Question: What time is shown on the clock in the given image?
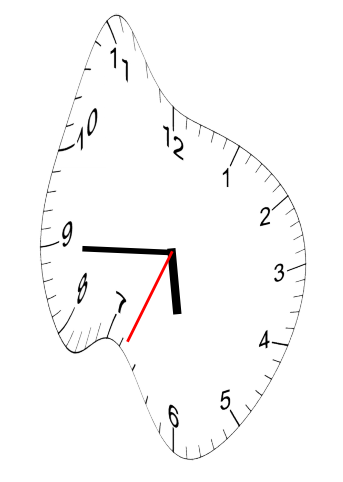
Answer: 05:44:34